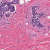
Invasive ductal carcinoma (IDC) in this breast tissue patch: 0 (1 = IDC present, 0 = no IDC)